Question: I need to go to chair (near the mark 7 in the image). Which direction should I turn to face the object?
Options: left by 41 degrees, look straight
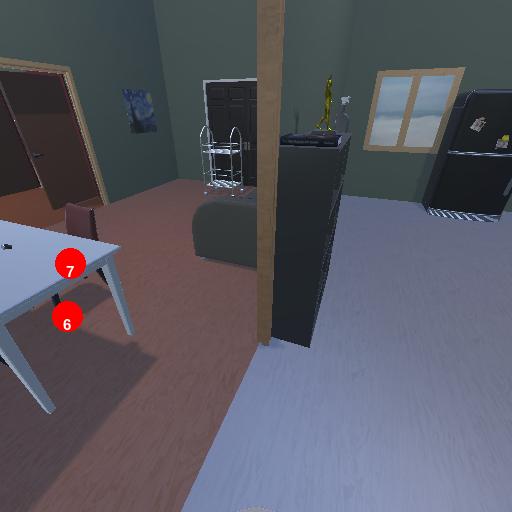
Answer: left by 41 degrees